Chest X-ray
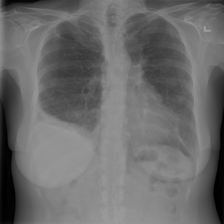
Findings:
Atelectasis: positive
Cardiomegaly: negative
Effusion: negative
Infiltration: negative
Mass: negative
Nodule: negative
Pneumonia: negative
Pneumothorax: negative
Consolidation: negative
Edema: negative
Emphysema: negative
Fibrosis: negative
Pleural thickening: negative
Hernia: negative